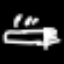
Label: fork